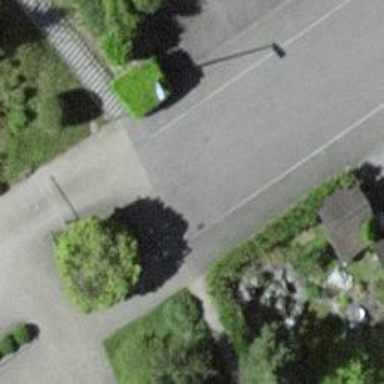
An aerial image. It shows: Kerb barrier.